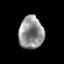
Tissue: prostate
Cell type: T cells
Senescence score: 0.3619
Nuclear area (px): 798
Mean DAPI intensity: 144.231